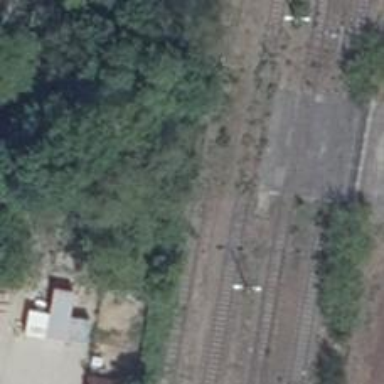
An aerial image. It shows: Railway bridge over siding railway service.